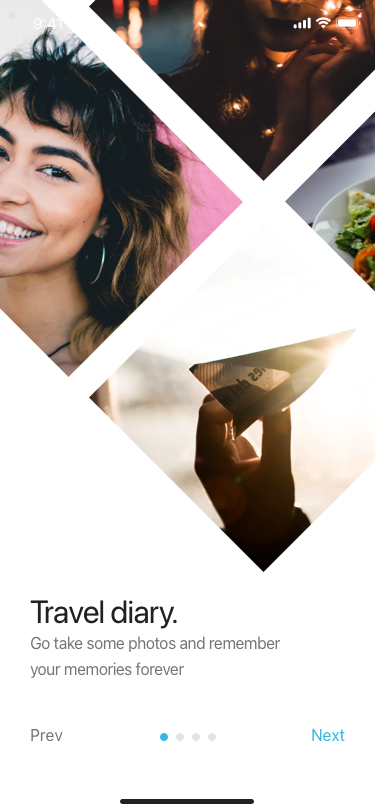
Text in this UI design:
Next
Prev
Go take some photos and remember your memories forever
Travel diary.